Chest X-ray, AP view. Patient: 61 years old, sex F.
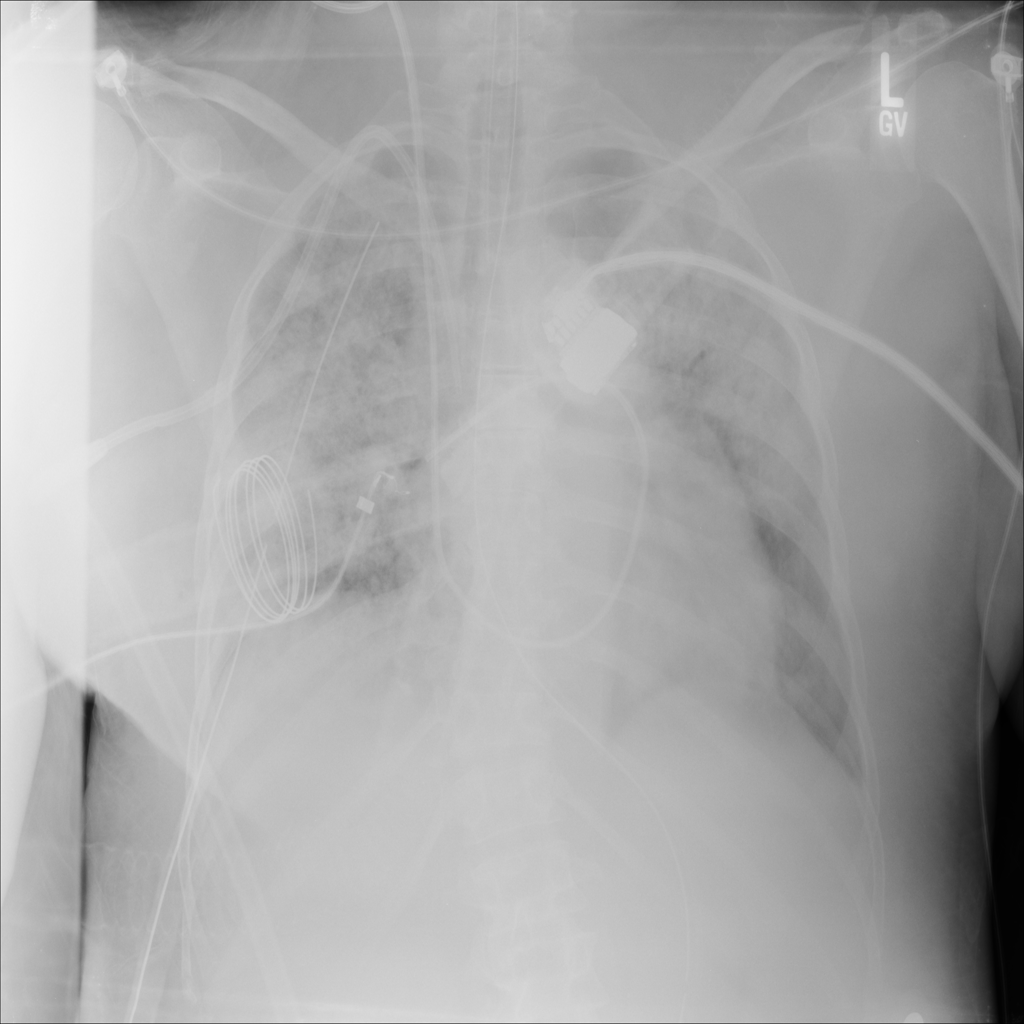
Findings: Consolidation